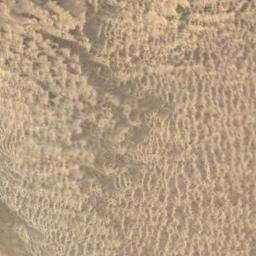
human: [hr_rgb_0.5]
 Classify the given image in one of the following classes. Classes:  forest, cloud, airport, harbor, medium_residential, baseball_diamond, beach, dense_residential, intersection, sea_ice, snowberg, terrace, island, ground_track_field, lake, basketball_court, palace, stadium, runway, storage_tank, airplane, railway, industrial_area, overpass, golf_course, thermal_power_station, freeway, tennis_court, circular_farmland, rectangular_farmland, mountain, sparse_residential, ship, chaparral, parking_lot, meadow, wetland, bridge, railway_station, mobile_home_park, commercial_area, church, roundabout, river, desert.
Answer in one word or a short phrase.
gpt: desert